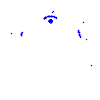
Particle: kaon